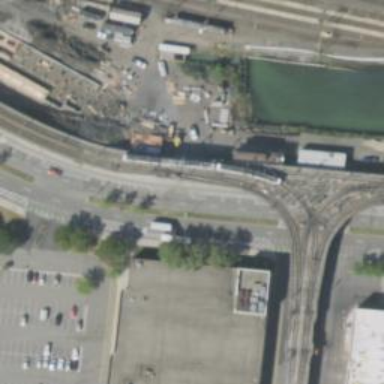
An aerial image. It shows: Bridge for light rail railway with electrified contact lines.